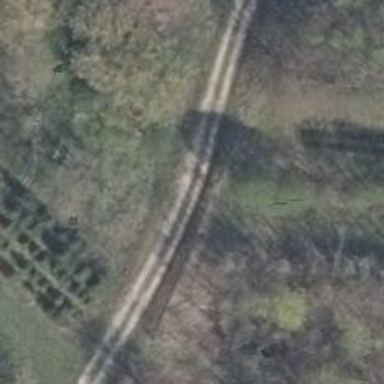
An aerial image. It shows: Track road with grade3 tracktype.